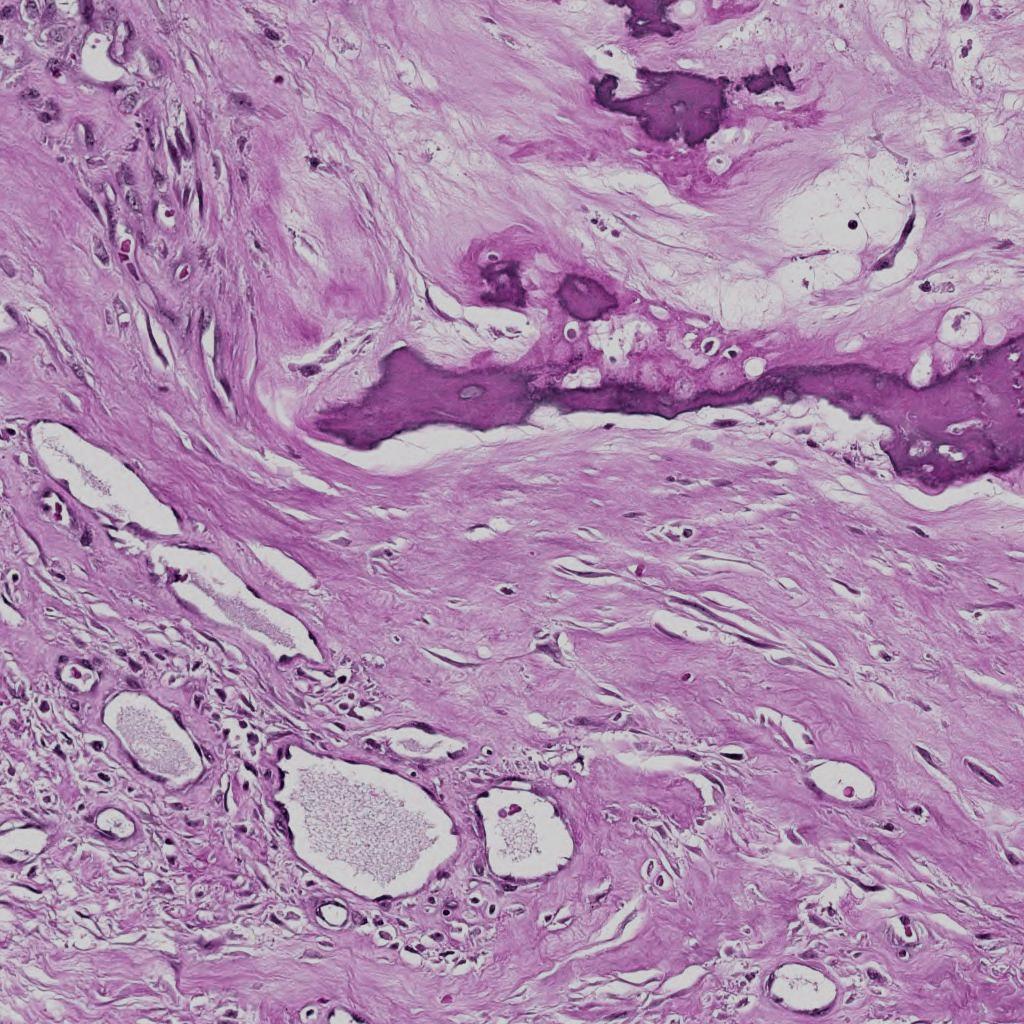
Label: Non-Viable-Tumor